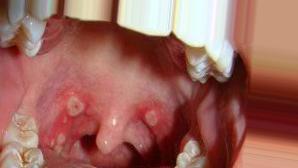
Condition: Mouth Ulcer